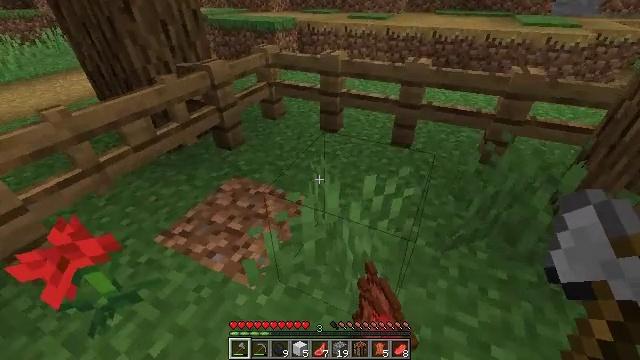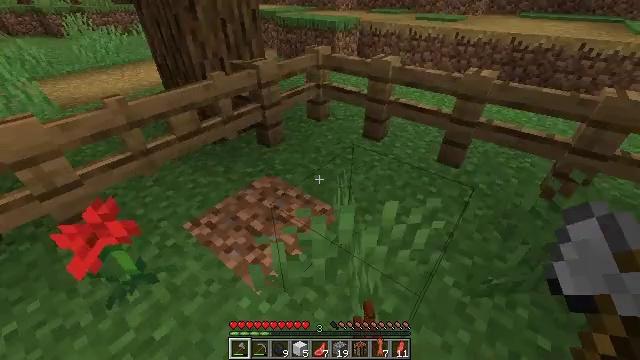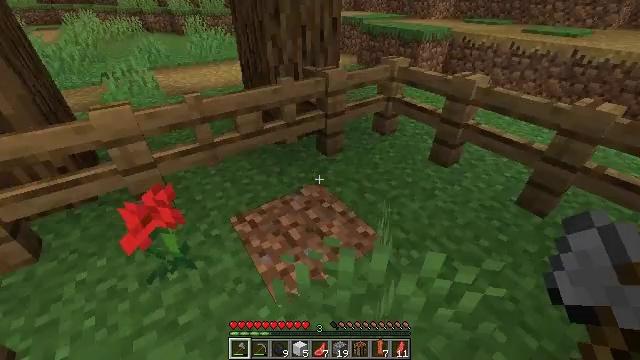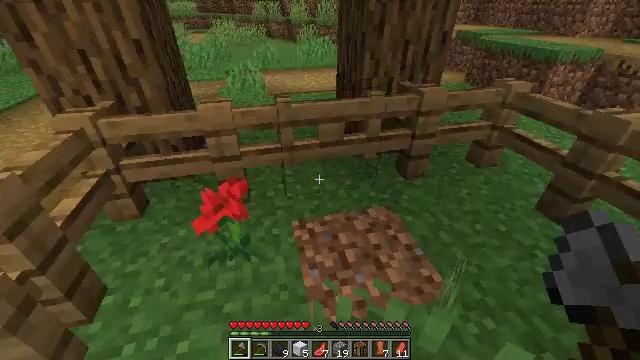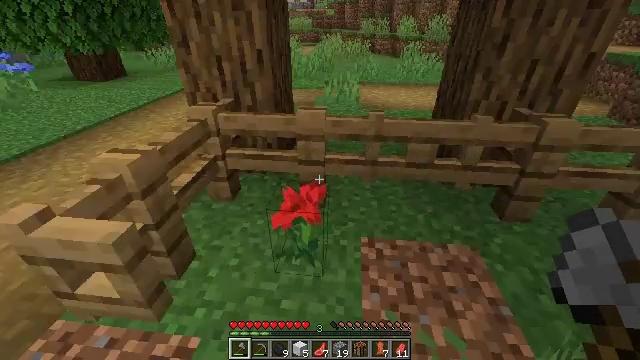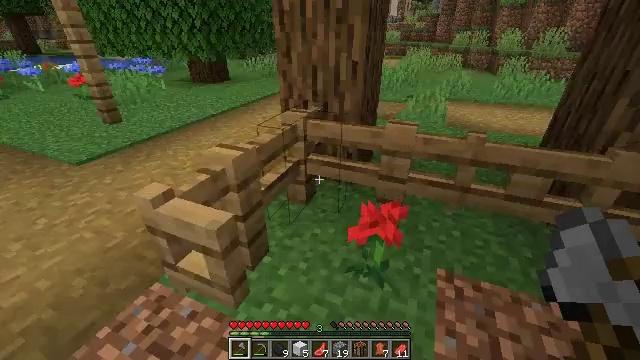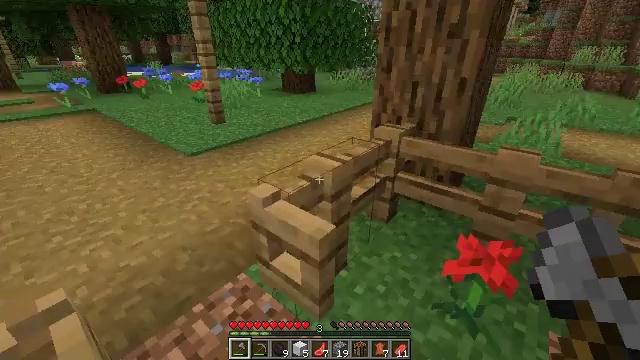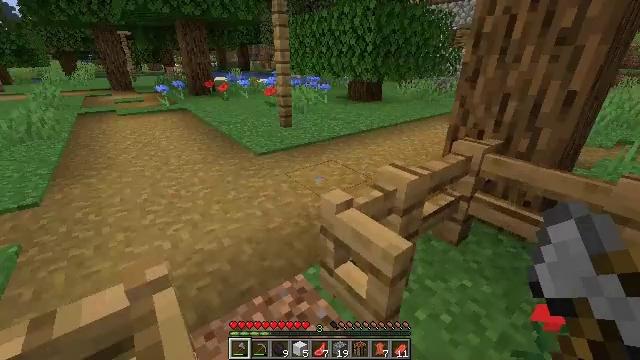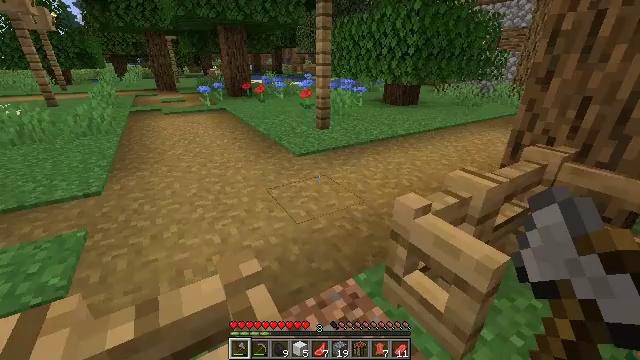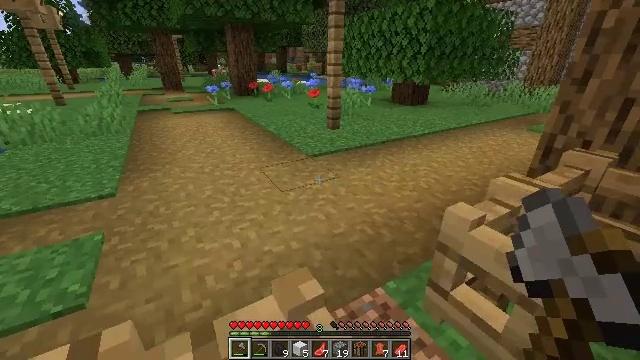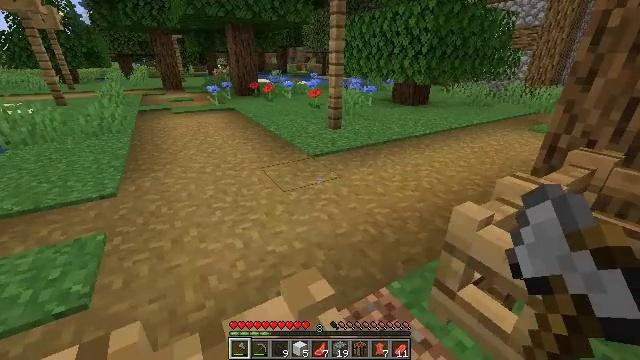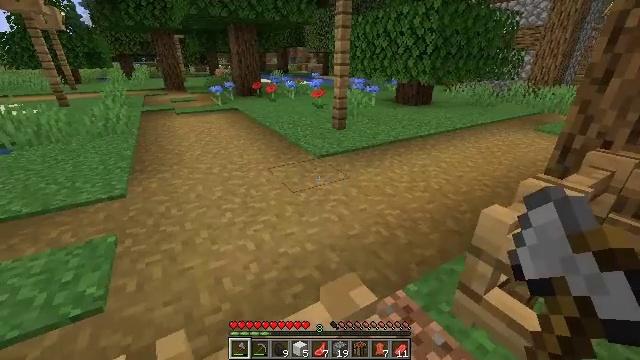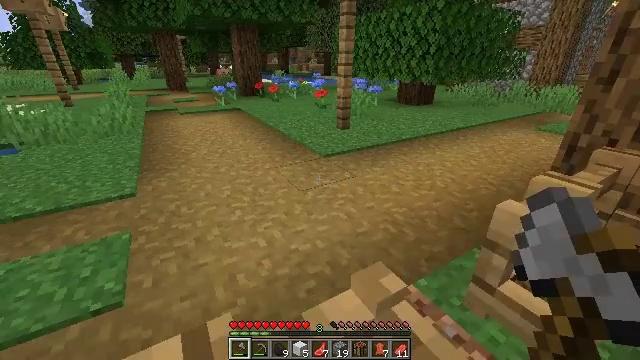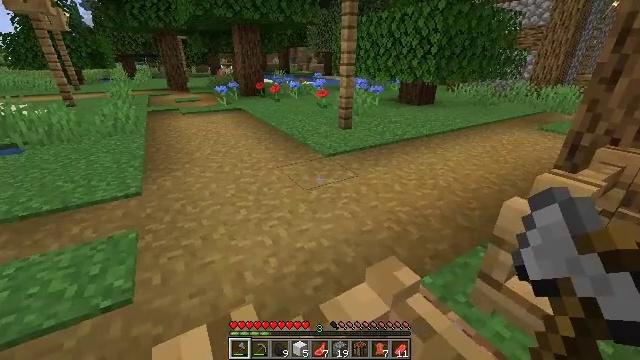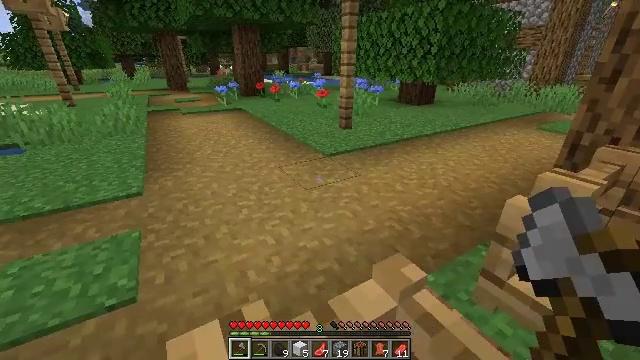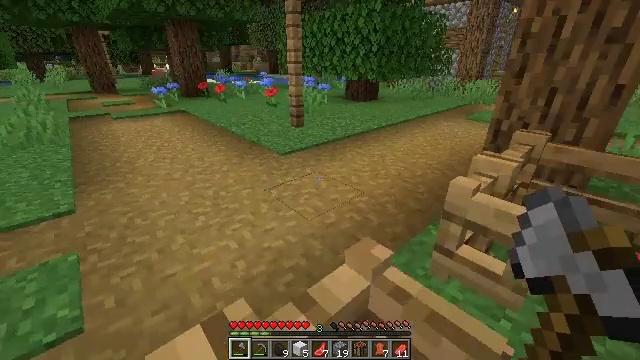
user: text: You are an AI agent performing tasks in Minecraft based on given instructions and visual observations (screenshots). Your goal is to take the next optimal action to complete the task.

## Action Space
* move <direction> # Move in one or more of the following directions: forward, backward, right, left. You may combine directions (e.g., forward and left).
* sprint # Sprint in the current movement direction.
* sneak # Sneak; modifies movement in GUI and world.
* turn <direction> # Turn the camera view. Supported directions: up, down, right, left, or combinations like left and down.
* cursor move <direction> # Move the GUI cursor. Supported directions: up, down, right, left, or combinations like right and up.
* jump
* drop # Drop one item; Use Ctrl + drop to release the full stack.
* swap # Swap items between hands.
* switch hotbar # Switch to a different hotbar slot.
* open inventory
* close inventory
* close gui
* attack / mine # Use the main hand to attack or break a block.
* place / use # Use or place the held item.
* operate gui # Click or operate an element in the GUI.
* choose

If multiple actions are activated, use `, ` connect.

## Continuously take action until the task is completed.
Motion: motion action
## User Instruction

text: Destroy the yellow bed to recycle it.
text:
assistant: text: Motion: move forward, turn left
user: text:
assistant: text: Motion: move forward, turn left and up
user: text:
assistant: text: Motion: move left, turn left and up
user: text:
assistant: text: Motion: move left, turn left and up
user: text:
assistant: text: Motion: move left, turn left and up
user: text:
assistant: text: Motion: move left, turn left and up
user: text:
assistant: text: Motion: move left, turn left and up
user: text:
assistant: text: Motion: move left, turn left
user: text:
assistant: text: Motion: move forward and move left
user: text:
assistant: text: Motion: move forward and move left
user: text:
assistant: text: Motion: move forward and move left
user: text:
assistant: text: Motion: move forward and move left
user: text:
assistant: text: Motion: move forward and move left
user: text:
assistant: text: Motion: move forward and move left
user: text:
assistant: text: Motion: move forward and move left, turn right
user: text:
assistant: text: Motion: move forward and move left, turn right and down
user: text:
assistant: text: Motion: move forward and move left, turn right
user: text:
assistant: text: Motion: move forward
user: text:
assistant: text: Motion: move forward
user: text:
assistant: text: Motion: move forward
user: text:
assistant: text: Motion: move forward, turn left
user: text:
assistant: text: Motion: move forward, turn left
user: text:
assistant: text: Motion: move forward, turn left and up
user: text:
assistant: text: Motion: move forward, turn left and up
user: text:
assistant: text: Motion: move forward and move right, turn left and up
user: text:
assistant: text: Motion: move forward and move right
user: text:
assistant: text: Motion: move forward and move right
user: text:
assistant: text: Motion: move forward and move left, turn right
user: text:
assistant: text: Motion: move forward and move left, turn right and down
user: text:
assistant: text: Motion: move left, turn right and down